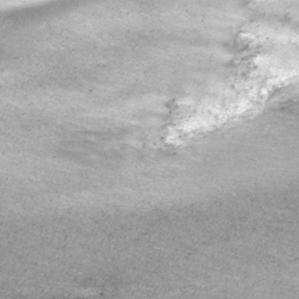
Label: non_frost